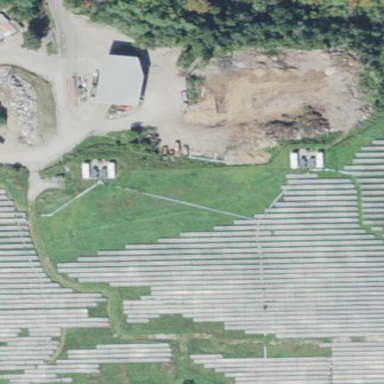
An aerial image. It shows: Solar power plant using photovoltaic technology.